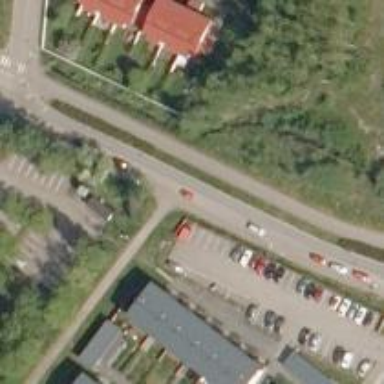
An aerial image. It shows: Asphalt cycleway.